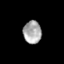
Tissue: skin
Cell type: Epithelial cells
Senescence score: 0.2579
Nuclear area (px): 403
Mean DAPI intensity: 168.328